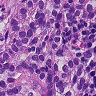
Metastatic tissue present: yes